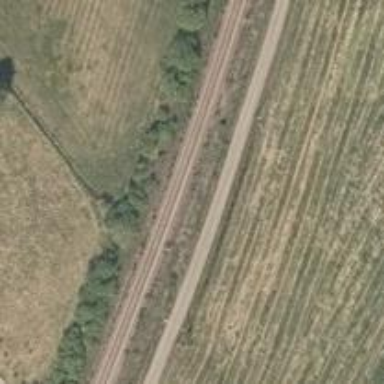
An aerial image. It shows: Continuous rail railway with electrified contact line.